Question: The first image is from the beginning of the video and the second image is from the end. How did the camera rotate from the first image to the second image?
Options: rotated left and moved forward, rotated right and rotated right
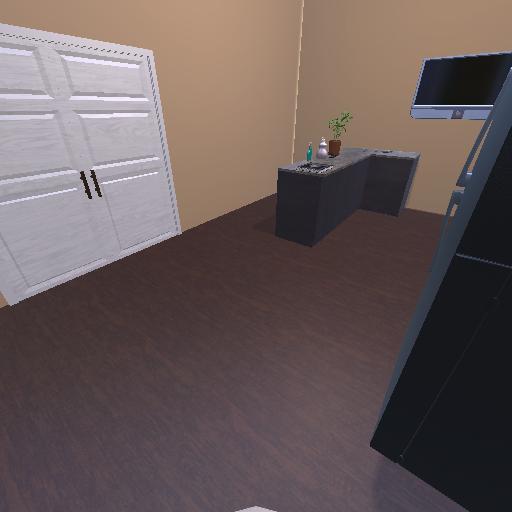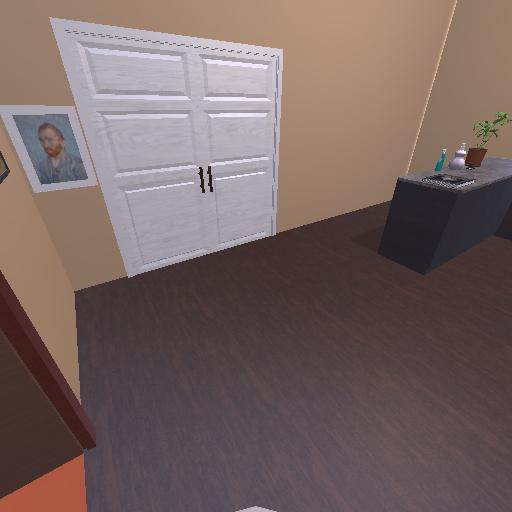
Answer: rotated left and moved forward